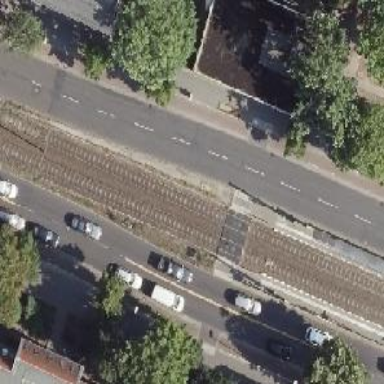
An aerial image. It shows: Unmarked footway crossing with pedestrian island.